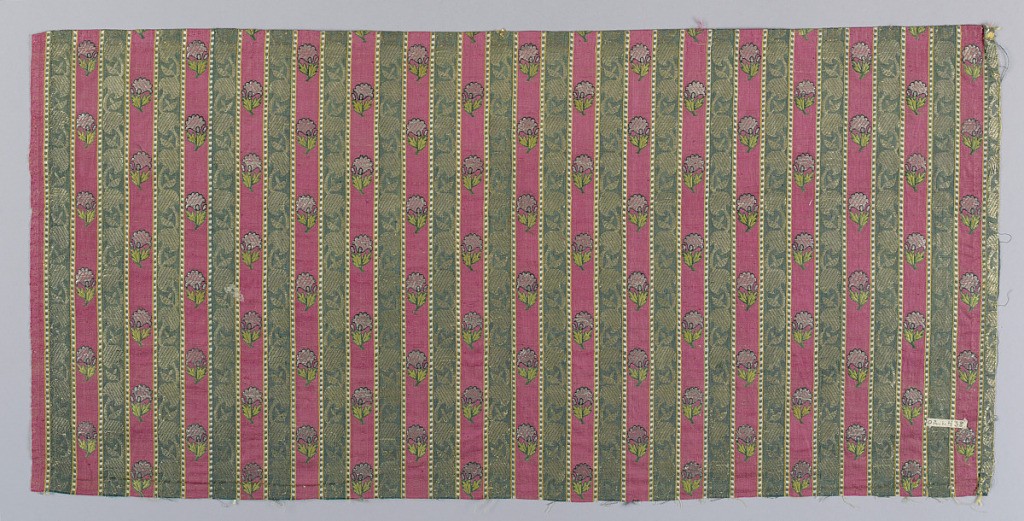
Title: Fragment
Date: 17th century
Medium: silk, metallic Technique: plain weave patterned by supplementary warp floats and supplementary weft floats
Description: Alternating red and green stripes .